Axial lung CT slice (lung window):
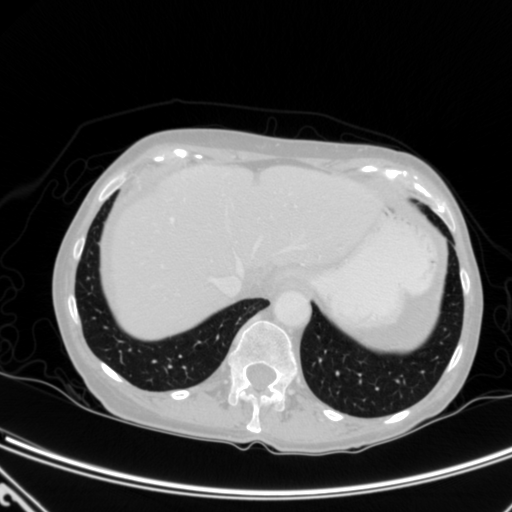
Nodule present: no